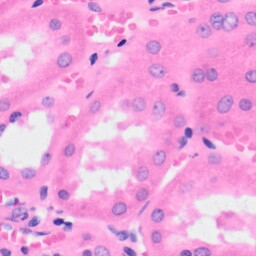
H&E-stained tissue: Kidney